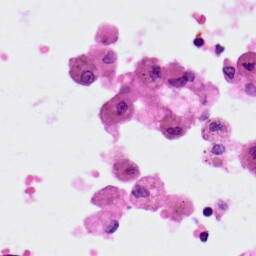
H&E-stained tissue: Lung